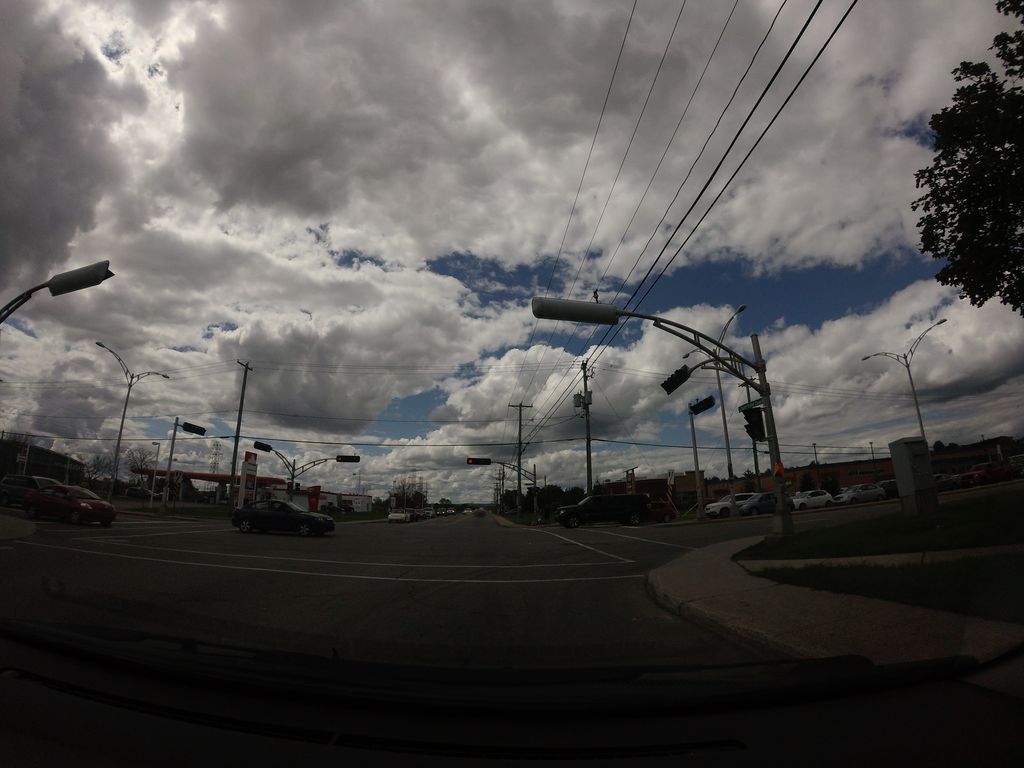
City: ottawa-gatineau